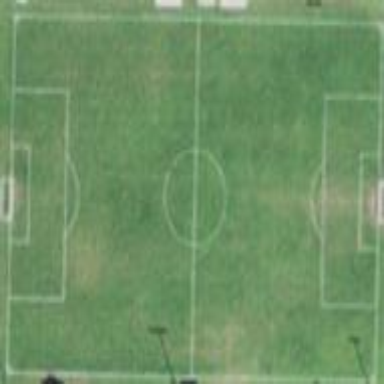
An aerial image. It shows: Soccer pitch for outdoor sports and leisure activities.